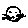
Label: cat